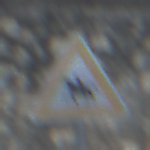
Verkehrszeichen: ReiterRechts
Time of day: MorningAfternoon
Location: Outdoor (Suburban)
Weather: PartlyCloudy
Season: NotSpecified
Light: Natural